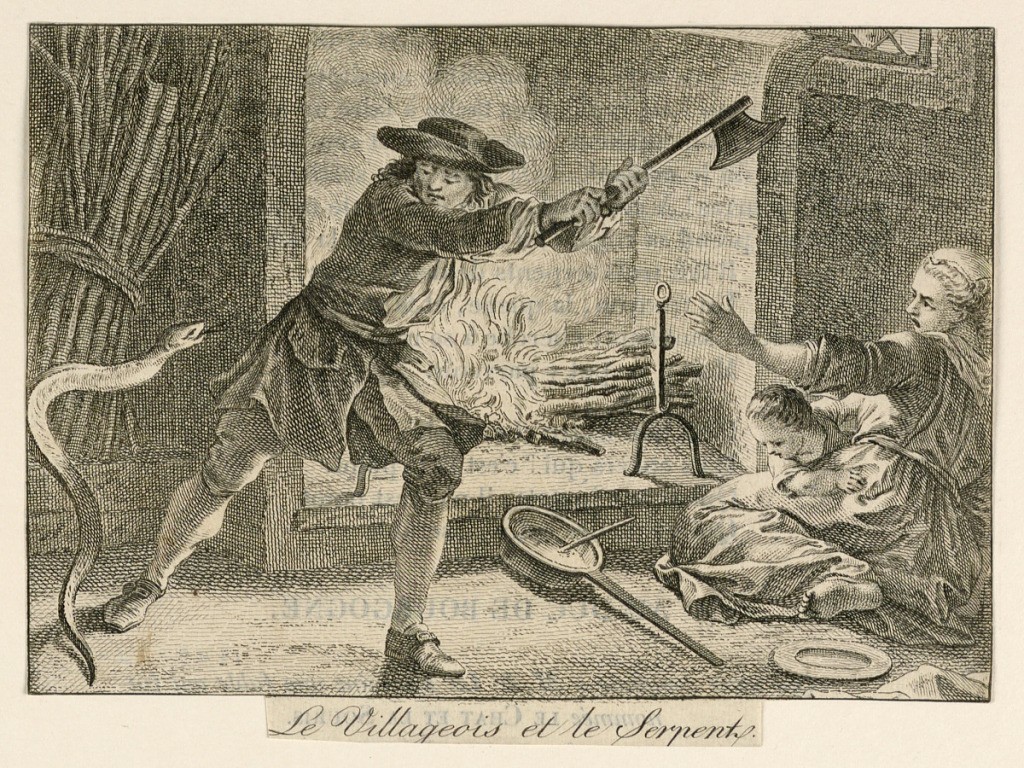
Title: "Le Villageois et le Serpente" from La Fontaine's Fables
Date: ca. 1770–1800
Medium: Black ink on white paper
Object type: Engraving
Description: Horizontal rectangle. Scene from La Fontaine's fable of the same name, showing a man striking at a serpent with an axe at his friends, while his wife and child look on in consternation.